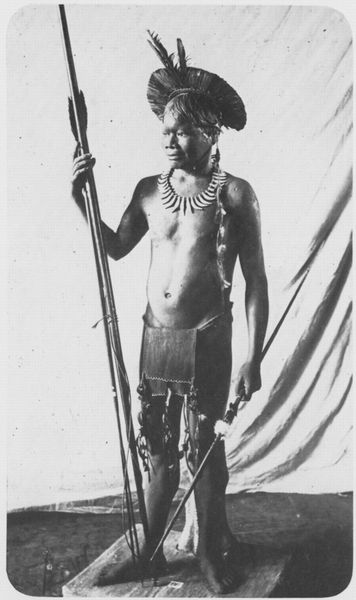
Titel: Indianerhäuptling aus dem Amazonasgebiet (Jaura piry)
Künstler: Marc Ferrez
Standort: New York
Institution: Sammlung Hack Hoffenberg
Schlagwörter: dunkel, feder, hand, haut, kopf, lendenschurz, mann, nackt, schatten, schurz, weiß, brust, grau, hintergrund, holz, hut, licht, nase, ohrring, schmuck, schwarz, blick, gras, rasen, tier, tuch, wiese, arm, arme, augen, falten, federn, gesicht, haarschmuck, halten, sockel, stehen, bild, bildnis, portrait, porträt, vorhang, stamm, figur, haare, pose, stehend, kind, schulter, skulptur, bein, bogen, stab, fahne, flagge, afrika, kette, klein, amerika, füsse, inszenierung, lanze, detail, glanz, atelier, draperie, nabel, bauch, halbnackt, plastik, plinthe, podest, junge, bauchnabel, halsschmuck, halskette, exotik, foto, fotografie, photographie, knochen, barfuss, neger, südsee, schwarz-weiss, waffen, waffe, jagd, photo, tracht, zähne, schwarzer, jäger, krieger, speer, speere, zwerg, holt, kopfschmuck, pfeil, holzplatte, pfeile, tradition, zelt, austellung, studio, and, schwarz/weiß, figut, häuptling, indianer, ureinwohner, hauer, missionar, spiess, amazonas, kultur, arrangiert, südamerika, indio, indogen, ethnologie, eingeborener, polynesien, hawaii, aboriginee, giftpfeile, kireger, pygmäe, wilder, zahnkette, brasilien, sspeer, einheimisch